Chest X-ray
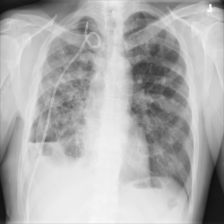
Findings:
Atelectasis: negative
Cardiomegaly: negative
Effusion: negative
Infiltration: negative
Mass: negative
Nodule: negative
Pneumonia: negative
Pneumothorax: negative
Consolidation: negative
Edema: negative
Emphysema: negative
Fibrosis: negative
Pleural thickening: negative
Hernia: negative